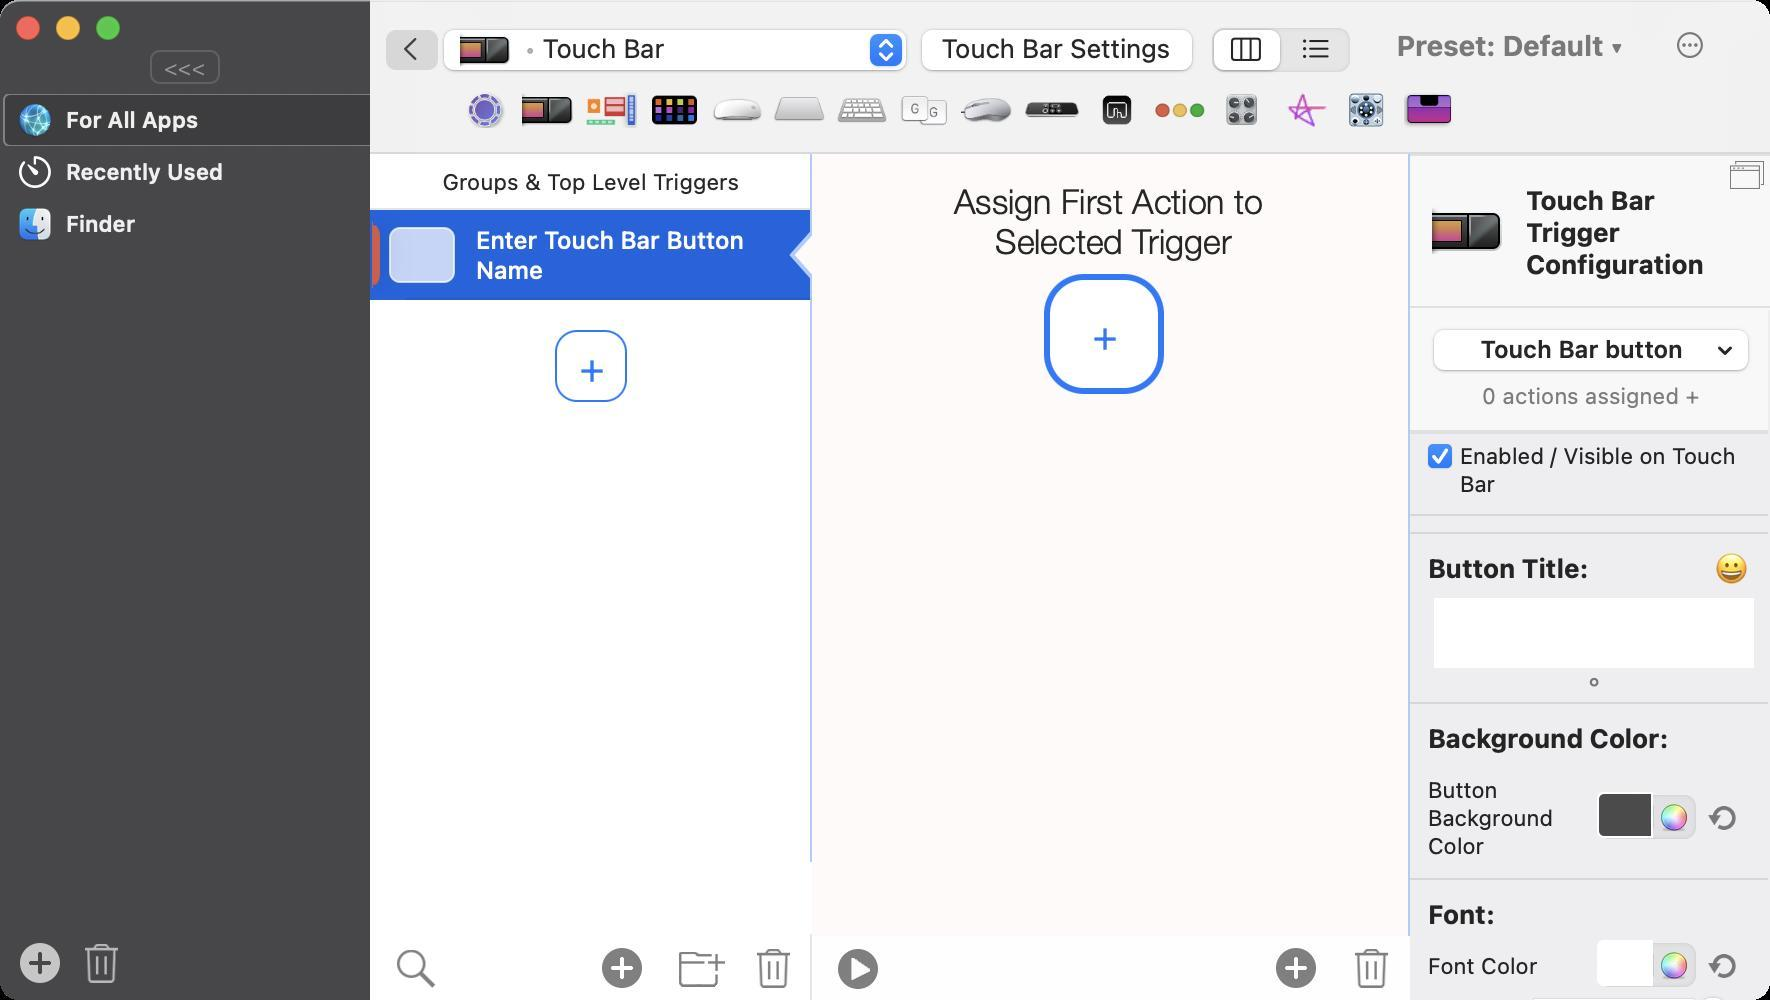
Accessibility tree:
{"name": "BetterTouchTool_Configuration", "role": "AXWindow", "description": null, "role_description": "standard window", "value": null, "position": "314.00;100.00", "size": "885;500", "children": [{"name": "<<<", "role": "AXButton", "description": null, "role_description": "button", "value": null, "position": "75.00;25.00", "size": "35;17", "children": []}, {"name": "", "role": "AXButton", "description": null, "role_description": "button", "value": null, "position": "1.00;463.00", "size": "38;37", "children": []}, {"name": "", "role": "AXButton", "description": null, "role_description": "button", "value": null, "position": "32.00;463.00", "size": "38;37", "children": []}, {"name": null, "role": "AXScrollArea", "description": null, "role_description": "scroll area", "value": null, "position": "0.00;47.00", "size": "185;418", "children": [{"name": null, "role": "AXTable", "description": null, "role_description": "table", "value": null, "position": "0.00;47.00", "size": "185;418", "children": [{"name": null, "role": "AXRow", "description": null, "role_description": "table row", "value": null, "position": "0.00;47.00", "size": "185;26", "children": [{"name": null, "role": "AXCell", "description": null, "role_description": "cell", "value": null, "position": "1.00;48.00", "size": "180;24", "children": [{"name": null, "role": "AXImage", "description": "network", "role_description": "image", "value": null, "position": "8.00;50.50", "size": "19;19", "children": []}, {"name": null, "role": "AXStaticText", "description": null, "role_description": "text", "value": "For All Apps", "position": "31.00;53.00", "size": "148;14", "children": []}]}]}, {"name": null, "role": "AXRow", "description": null, "role_description": "table row", "value": null, "position": "0.00;73.00", "size": "185;26", "children": [{"name": null, "role": "AXCell", "description": null, "role_description": "cell", "value": null, "position": "1.00;74.00", "size": "180;24", "children": [{"name": null, "role": "AXImage", "description": "Recently Used", "role_description": "image", "value": null, "position": "8.00;73.50", "size": "19;25", "children": []}, {"name": null, "role": "AXStaticText", "description": null, "role_description": "text", "value": "Recently Used", "position": "31.00;79.00", "size": "148;14", "children": []}]}]}, {"name": null, "role": "AXRow", "description": null, "role_description": "table row", "value": null, "position": "0.00;99.00", "size": "185;26", "children": [{"name": null, "role": "AXCell", "description": null, "role_description": "cell", "value": null, "position": "1.00;100.00", "size": "180;24", "children": [{"name": null, "role": "AXImage", "description": "", "role_description": "image", "value": null, "position": "8.00;102.50", "size": "19;19", "children": []}, {"name": null, "role": "AXStaticText", "description": null, "role_description": "text", "value": "Finder", "position": "31.00;105.00", "size": "148;14", "children": []}]}]}, {"name": null, "role": "AXColumn", "description": null, "role_description": "column", "value": null, "position": "0.00;47.00", "size": "183;418", "children": []}]}]}, {"name": null, "role": "AXGroup", "description": null, "role_description": "group", "value": null, "position": "185.00;0.00", "size": "700;77", "children": [{"name": "", "role": "AXButton", "description": "Back", "role_description": "button", "value": null, "position": "186.00;10.00", "size": "40;32", "children": []}, {"name": null, "role": "AXPopUpButton", "description": null, "role_description": "pop up button", "value": " ◦ Touch Bar", "position": "219.00;14.00", "size": "238;25", "children": []}, {"name": "", "role": "AXButton", "description": "action", "role_description": "button", "value": null, "position": "822.00;-3.00", "size": "46;51", "children": []}, {"name": "Preset:_Default_▾", "role": "AXCheckBox", "description": null, "role_description": "toggle button", "value": 0, "position": "696.00;14.00", "size": "118;17", "children": []}, {"name": "Touch_Bar_Settings", "role": "AXButton", "description": null, "role_description": "button", "value": null, "position": "454.00;10.00", "size": "149;32", "children": []}, {"name": "", "role": "AXButton", "description": null, "role_description": "button", "value": null, "position": "227.00;43.00", "size": "817;27", "children": []}, {"name": null, "role": "AXGroup", "description": null, "role_description": "group", "value": null, "position": "227.00;43.00", "size": "800;24", "children": [{"name": null, "role": "AXScrollArea", "description": null, "role_description": "scroll area", "value": null, "position": "227.00;43.00", "size": "800;24", "children": [{"name": null, "role": "AXImage", "description": "all pop", "role_description": "image", "value": null, "position": "227.00;43.00", "size": "31;24", "children": []}, {"name": null, "role": "AXImage", "description": "touchbar pop", "role_description": "image", "value": null, "position": "258.00;43.00", "size": "32;24", "children": []}, {"name": null, "role": "AXImage", "description": "floating menu pop", "role_description": "image", "value": null, "position": "289.50;43.00", "size": "32;24", "children": []}, {"name": null, "role": "AXImage", "description": "streamdeck pop", "role_description": "image", "value": null, "position": "321.50;43.00", "size": "32;24", "children": []}, {"name": null, "role": "AXImage", "description": "magicmouse pop", "role_description": "image", "value": null, "position": "353.00;43.00", "size": "31;24", "children": []}, {"name": null, "role": "AXImage", "description": "trackpad pop", "role_description": "image", "value": null, "position": "384.00;43.00", "size": "32;24", "children": []}, {"name": null, "role": "AXImage", "description": "keyboard pop", "role_description": "image", "value": null, "position": "415.50;43.00", "size": "31;24", "children": []}, {"name": null, "role": "AXImage", "description": "typed pop@2x", "role_description": "image", "value": null, "position": "446.50;43.00", "size": "31;24", "children": []}, {"name": null, "role": "AXImage", "description": "normal mouse pop", "role_description": "image", "value": null, "position": "477.50;43.00", "size": "32;24", "children": []}, {"name": null, "role": "AXImage", "description": "siri remote pop", "role_description": "image", "value": null, "position": "509.00;43.00", "size": "34;24", "children": []}, {"name": null, "role": "AXImage", "description": "btt pop", "role_description": "image", "value": null, "position": "543.00;43.00", "size": "31;24", "children": []}, {"name": null, "role": "AXImage", "description": "other pop", "role_description": "image", "value": null, "position": "574.00;43.00", "size": "32;24", "children": []}, {"name": null, "role": "AXImage", "description": "midi pop", "role_description": "image", "value": null, "position": "605.50;43.00", "size": "31;24", "children": []}, {"name": null, "role": "AXImage", "description": "drawings pop", "role_description": "image", "value": null, "position": "636.50;43.00", "size": "31;24", "children": []}, {"name": null, "role": "AXImage", "description": "generic pop", "role_description": "image", "value": null, "position": "667.50;43.00", "size": "32;24", "children": []}, {"name": null, "role": "AXImage", "description": "floating bar pop", "role_description": "image", "value": null, "position": "699.00;43.00", "size": "31;24", "children": []}]}]}, {"name": null, "role": "AXRadioGroup", "description": null, "role_description": "radio group", "value": "{\n    \"name\": null,\n    \"role\": \"AXRadioButton\",\n    \"description\": \"column view\",\n    \"role_description\": \"radio button\",\n    \"value\": 1,\n    \"position\": \"604.00;13.00\",\n    \"size\": \"37;24\",\n    \"children\": []\n}", "position": "604.00;13.00", "size": "79;24", "children": [{"name": null, "role": "AXRadioButton", "description": "column view", "role_description": "radio button", "value": 1, "position": "604.00;13.00", "size": "37;24", "children": []}, {"name": null, "role": "AXRadioButton", "description": "list view", "role_description": "radio button", "value": 0, "position": "641.00;13.00", "size": "36;24", "children": []}]}]}, {"name": null, "role": "AXSplitGroup", "description": null, "role_description": "split group", "value": null, "position": "185.00;77.00", "size": "700;423", "children": [{"name": null, "role": "AXScrollArea", "description": null, "role_description": "scroll area", "value": null, "position": "185.00;77.00", "size": "221;388", "children": [{"name": null, "role": "AXTable", "description": null, "role_description": "table", "value": null, "position": "185.00;105.00", "size": "221;360", "children": [{"name": null, "role": "AXRow", "description": null, "role_description": "table row", "value": null, "position": "185.00;105.00", "size": "221;45", "children": [{"name": null, "role": "AXCell", "description": null, "role_description": "cell", "value": null, "position": "185.00;105.00", "size": "221;45", "children": [{"name": null, "role": "AXStaticText", "description": null, "role_description": "text", "value": "Enter Touch Bar Button Name", "position": "236.00;112.50", "size": "143;30", "children": []}]}]}, {"name": null, "role": "AXRow", "description": null, "role_description": "table row", "value": null, "position": "185.00;150.00", "size": "221;281", "children": [{"name": null, "role": "AXCell", "description": null, "role_description": "cell", "value": null, "position": "185.00;150.00", "size": "221;281", "children": [{"name": "+", "role": "AXButton", "description": null, "role_description": "button", "value": null, "position": "277.50;165.00", "size": "36;36", "children": []}]}]}, {"name": null, "role": "AXColumn", "description": null, "role_description": "column", "value": null, "position": "185.00;105.00", "size": "221;360", "children": []}, {"name": null, "role": "AXGroup", "description": null, "role_description": "group", "value": null, "position": "185.00;77.00", "size": "221;28", "children": [{"name": "Groups_&_Top_Level_Triggers", "role": "AXButton", "description": null, "role_description": "sort button", "value": null, "position": "185.00;77.00", "size": "221;28", "children": []}]}]}]}, {"name": "", "role": "AXButton", "description": null, "role_description": "button", "value": null, "position": "297.00;470.00", "size": "28;28", "children": []}, {"name": "", "role": "AXButton", "description": null, "role_description": "button", "value": null, "position": "335.00;470.00", "size": "28;28", "children": []}, {"name": "", "role": "AXButton", "description": null, "role_description": "button", "value": null, "position": "373.00;470.00", "size": "28;28", "children": []}, {"name": "", "role": "AXButton", "description": null, "role_description": "button", "value": null, "position": "194.00;470.00", "size": "28;28", "children": []}, {"name": null, "role": "AXSplitter", "description": null, "role_description": "splitter", "value": 221.0, "position": "406.00;77.00", "size": "0;423", "children": []}, {"name": null, "role": "AXScrollArea", "description": null, "role_description": "scroll area", "value": null, "position": "405.00;77.00", "size": "300;424", "children": [{"name": null, "role": "AXTable", "description": null, "role_description": "table", "value": null, "position": "405.00;77.00", "size": "300;424", "children": [{"name": null, "role": "AXRow", "description": null, "role_description": "table row", "value": null, "position": "405.00;77.00", "size": "300;130", "children": [{"name": null, "role": "AXCell", "description": null, "role_description": "cell", "value": null, "position": "406.00;78.00", "size": "297;128", "children": [{"name": "+", "role": "AXButton", "description": null, "role_description": "button", "value": null, "position": "522.00;137.00", "size": "60;60", "children": []}, {"name": null, "role": "AXStaticText", "description": null, "role_description": "text", "value": "Assign First Action to\n Selected Trigger", "position": "473.00;91.00", "size": "163;40", "children": []}]}]}, {"name": null, "role": "AXColumn", "description": null, "role_description": "column", "value": null, "position": "405.00;77.00", "size": "300;424", "children": []}]}]}, {"name": "", "role": "AXButton", "description": null, "role_description": "button", "value": null, "position": "672.00;470.00", "size": "28;28", "children": []}, {"name": "", "role": "AXButton", "description": null, "role_description": "button", "value": null, "position": "634.00;470.00", "size": "28;28", "children": []}, {"name": "", "role": "AXButton", "description": null, "role_description": "button", "value": null, "position": "415.00;470.50", "size": "28;28", "children": []}, {"name": null, "role": "AXSplitter", "description": null, "role_description": "splitter", "value": 299.0, "position": "705.00;77.00", "size": "0;423", "children": []}, {"name": null, "role": "AXImage", "description": "touchbar pop", "role_description": "image", "value": null, "position": "713.00;96.00", "size": "40;40", "children": []}, {"name": null, "role": "AXStaticText", "description": null, "role_description": "text", "value": "Touch Bar Trigger Configuration", "position": "761.00;92.00", "size": "99;48", "children": []}, {"name": null, "role": "AXStaticText", "description": null, "role_description": "text", "value": "", "position": "761.00;141.00", "size": "113;14", "children": []}, {"name": "", "role": "AXButton", "description": null, "role_description": "button", "value": null, "position": "818.00;79.00", "size": "64;17", "children": []}, {"name": null, "role": "AXScrollArea", "description": null, "role_description": "scroll area", "value": null, "position": "705.00;155.00", "size": "189;345", "children": [{"name": "Touch_Bar_button", "role": "AXButton", "description": "drop down", "role_description": "button", "value": null, "position": "710.00;160.00", "size": "171;32", "children": []}, {"name": "0_actions_assigned_+", "role": "AXButton", "description": null, "role_description": "button", "value": null, "position": "739.00;191.00", "size": "113;14", "children": []}, {"name": "Enabled_/_Visible_on_Touch\nBar", "role": "AXCheckBox", "description": null, "role_description": "checkbox", "value": 1, "position": "713.00;221.00", "size": "161;28", "children": []}, {"name": null, "role": "AXStaticText", "description": null, "role_description": "text", "value": "Button Title:", "position": "712.00;276.00", "size": "84;16", "children": []}, {"name": "😀", "role": "AXButton", "description": null, "role_description": "button", "value": null, "position": "852.00;273.50", "size": "27;20", "children": []}, {"name": null, "role": "AXStaticText", "description": null, "role_description": "text", "value": "", "position": "712.00;315.50", "size": "4;14", "children": []}, {"name": null, "role": "AXScrollArea", "description": null, "role_description": "scroll area", "value": null, "position": "717.00;299.00", "size": "160;35", "children": [{"name": null, "role": "AXTextArea", "description": null, "role_description": "text entry area", "value": "", "position": "717.00;299.00", "size": "160;35", "children": []}, {"name": null, "role": "AXScrollBar", "description": null, "role_description": "scroll bar", "value": 0.0, "position": "861.00;299.00", "size": "16;35", "children": []}]}, {"name": null, "role": "AXStaticText", "description": null, "role_description": "text", "value": "°", "position": "792.00;335.00", "size": "10;16", "children": []}, {"name": null, "role": "AXStaticText", "description": null, "role_description": "text", "value": "Background Color:", "position": "712.00;361.00", "size": "124;16", "children": []}, {"name": null, "role": "AXStaticText", "description": null, "role_description": "text", "value": "Button Background Color", "position": "712.00;388.00", "size": "79;42", "children": []}, {"name": "", "role": "AXButton", "description": null, "role_description": "button", "value": null, "position": "854.00;393.00", "size": "14;32", "children": []}, {"name": null, "role": "AXStaticText", "description": null, "role_description": "text", "value": "Font:", "position": "712.00;449.00", "size": "38;16", "children": []}, {"name": null, "role": "AXStaticText", "description": null, "role_description": "text", "value": "Font Color", "position": "712.00;476.00", "size": "59;14", "children": []}, {"name": "", "role": "AXButton", "description": null, "role_description": "button", "value": null, "position": "854.00;467.00", "size": "14;32", "children": []}, {"name": null, "role": "AXTextField", "description": null, "role_description": "text field", "value": "15", "position": "766.00;497.50", "size": "82;19", "children": []}, {"name": null, "role": "AXStaticText", "description": null, "role_description": "text", "value": "Font Size", "position": "712.00;500.50", "size": "53;14", "children": []}, {"name": null, "role": "AXIncrementor", "description": null, "role_description": "stepper", "value": 15.0, "position": "849.00;497.00", "size": "15;22", "children": [{"name": null, "role": "AXButton", "description": null, "role_description": "increment arrow button", "value": null, "position": "849.00;497.00", "size": "15;11", "children": []}, {"name": null, "role": "AXButton", "description": null, "role_description": "decrement arrow button", "value": null, "position": "849.00;508.00", "size": "15;11", "children": []}]}, {"name": null, "role": "AXStaticText", "description": null, "role_description": "text", "value": "pt", "position": "866.00;500.00", "size": "15;14", "children": []}, {"name": null, "role": "AXStaticText", "description": null, "role_description": "text", "value": "Font Alignment", "position": "712.00;525.00", "size": "84;14", "children": []}, {"name": null, "role": "AXPopUpButton", "description": null, "role_description": "pop up button", "value": "Default (Left)", "position": "799.00;522.00", "size": "84;22", "children": []}, {"name": null, "role": "AXStaticText", "description": null, "role_description": "text", "value": "Item Placement On Touch Bar:", "position": "712.00;558.00", "size": "169;32", "children": []}, {"name": null, "role": "AXRadioGroup", "description": null, "role_description": "radio group", "value": "{\n    \"name\": null,\n    \"role\": \"AXRadioButton\",\n    \"description\": \"Scrollable Center\",\n    \"role_description\": \"radio button\",\n    \"value\": 1,\n    \"position\": \"748.00;600.00\",\n    \"size\": \"89;24\",\n    \"children\": []\n}", "position": "708.00;600.00", "size": "173;24", "children": [{"name": null, "role": "AXRadioButton", "description": null, "role_description": "radio button", "value": 0, "position": "708.00;600.00", "size": "40;24", "children": []}, {"name": null, "role": "AXRadioButton", "description": "Scrollable Center", "role_description": "radio button", "value": 1, "position": "748.00;600.00", "size": "89;24", "children": []}, {"name": null, "role": "AXRadioButton", "description": null, "role_description": "radio button", "value": 0, "position": "837.00;600.00", "size": "44;24", "children": []}]}, {"name": null, "role": "AXTextField", "description": null, "role_description": "text field", "value": "0", "position": "788.50;631.50", "size": "73;19", "children": []}, {"name": null, "role": "AXStaticText", "description": null, "role_description": "text", "value": "Display Order", "position": "712.00;634.50", "size": "76;14", "children": []}, {"name": null, "role": "AXIncrementor", "description": null, "role_description": "stepper", "value": 0.0, "position": "862.50;631.00", "size": "15;22", "children": [{"name": null, "role": "AXButton", "description": null, "role_description": "increment arrow button", "value": null, "position": "862.50;631.00", "size": "15;11", "children": []}, {"name": null, "role": "AXButton", "description": null, "role_description": "decrement arrow button", "value": null, "position": "862.50;642.00", "size": "15;11", "children": []}]}, {"name": null, "role": "AXStaticText", "description": null, "role_description": "text", "value": "Icon:", "position": "712.00;676.00", "size": "36;16", "children": []}, {"name": null, "role": "AXRadioGroup", "description": null, "role_description": "radio group", "value": "{\n    \"name\": null,\n    \"role\": \"AXRadioButton\",\n    \"description\": \"From Image File\",\n    \"role_description\": \"radio button\",\n    \"value\": 1,\n    \"position\": \"708.00;702.00\",\n    \"size\": \"86;24\",\n    \"children\": []\n}", "position": "708.00;702.00", "size": "173;24", "children": [{"name": null, "role": "AXRadioButton", "description": "From Image File", "role_description": "radio button", "value": 1, "position": "708.00;702.00", "size": "86;24", "children": []}, {"name": null, "role": "AXRadioButton", "description": "From SF Symbols", "role_description": "radio button", "value": 0, "position": "794.00;702.00", "size": "86;24", "children": []}]}, {"name": null, "role": "AXStaticText", "description": null, "role_description": "text", "value": "Select Button Icon:", "position": "712.00;739.00", "size": "94;28", "children": []}, {"name": null, "role": "AXImage", "description": "", "role_description": "image", "value": null, "position": "813.00;738.00", "size": "30;30", "children": []}, {"name": null, "role": "AXImage", "description": "", "role_description": "image", "value": null, "position": "813.00;738.00", "size": "30;30", "children": []}, {"name": "", "role": "AXButton", "description": null, "role_description": "button", "value": null, "position": "813.00;738.00", "size": "30;30", "children": []}, {"name": "", "role": "AXButton", "description": null, "role_description": "button", "value": null, "position": "854.00;743.00", "size": "14;20", "children": []}, {"name": "Show_only_icon,_no_text", "role": "AXCheckBox", "description": null, "role_description": "checkbox", "value": 0, "position": "713.00;786.00", "size": "161;16", "children": []}, {"name": null, "role": "AXTextField", "description": null, "role_description": "text field", "value": "22", "position": "773.50;807.50", "size": "73;19", "children": []}, {"name": null, "role": "AXStaticText", "description": null, "role_description": "text", "value": "Icon Width", "position": "712.00;810.50", "size": "60;14", "children": []}, {"name": null, "role": "AXIncrementor", "description": null, "role_description": "stepper", "value": 22.0, "position": "847.50;807.00", "size": "15;22", "children": [{"name": null, "role": "AXButton", "description": null, "role_description": "increment arrow button", "value": null, "position": "847.50;807.00", "size": "15;11", "children": []}, {"name": null, "role": "AXButton", "description": null, "role_description": "decrement arrow button", "value": null, "position": "847.50;818.00", "size": "15;11", "children": []}]}, {"name": null, "role": "AXStaticText", "description": null, "role_description": "text", "value": "px", "position": "864.50;810.00", "size": "16;14", "children": []}, {"name": null, "role": "AXTextField", "description": null, "role_description": "text field", "value": "22", "position": "777.50;831.50", "size": "69;19", "children": []}, {"name": null, "role": "AXStaticText", "description": null, "role_description": "text", "value": "Icon Height", "position": "712.00;834.50", "size": "64;14", "children": []}, {"name": null, "role": "AXIncrementor", "description": null, "role_description": "stepper", "value": 22.0, "position": "847.50;831.00", "size": "15;22", "children": [{"name": null, "role": "AXButton", "description": null, "role_description": "increment arrow button", "value": null, "position": "847.50;831.00", "size": "15;11", "children": []}, {"name": null, "role": "AXButton", "description": null, "role_description": "decrement arrow button", "value": null, "position": "847.50;842.00", "size": "15;11", "children": []}]}, {"name": null, "role": "AXStaticText", "description": null, "role_description": "text", "value": "px", "position": "864.50;834.00", "size": "16;14", "children": []}, {"name": null, "role": "AXStaticText", "description": null, "role_description": "text", "value": "Modifier based visibility:", "position": "712.00;867.00", "size": "163;16", "children": []}, {"name": null, "role": "AXStaticText", "description": null, "role_description": "text", "value": "", "position": "712.00;893.00", "size": "4;14", "children": []}, {"name": null, "role": "AXPopUpButton", "description": null, "role_description": "pop up button", "value": "⇧⌃⌘⌥ Select modifier key based visibility:", "position": "707.00;890.00", "size": "176;22", "children": []}, {"name": "⌘_cmd", "role": "AXCheckBox", "description": null, "role_description": "checkbox", "value": 0, "position": "878.00;920.00", "size": "44;24", "children": []}, {"name": "⌥_opt", "role": "AXCheckBox", "description": null, "role_description": "checkbox", "value": 0, "position": "834.00;920.00", "size": "44;24", "children": []}, {"name": "⌃_ctrl", "role": "AXCheckBox", "description": null, "role_description": "checkbox", "value": 0, "position": "790.00;920.00", "size": "44;24", "children": []}, {"name": "__fn", "role": "AXCheckBox", "description": null, "role_description": "checkbox", "value": 0, "position": "759.00;920.00", "size": "31;24", "children": []}, {"name": "⇧(shift)", "role": "AXCheckBox", "description": null, "role_description": "checkbox", "value": 0, "position": "715.00;920.00", "size": "44;24", "children": []}, {"name": null, "role": "AXPopUpButton", "description": null, "role_description": "pop up button", "value": "any", "position": "717.00;950.00", "size": "40;11", "children": []}, {"name": null, "role": "AXPopUpButton", "description": null, "role_description": "pop up button", "value": "any", "position": "792.00;950.00", "size": "40;11", "children": []}, {"name": null, "role": "AXPopUpButton", "description": null, "role_description": "pop up button", "value": "any", "position": "836.00;950.00", "size": "40;11", "children": []}, {"name": null, "role": "AXPopUpButton", "description": null, "role_description": "pop up button", "value": "any", "position": "880.00;950.00", "size": "40;11", "children": []}, {"name": null, "role": "AXStaticText", "description": null, "role_description": "text", "value": "Size:", "position": "712.00;987.00", "size": "36;16", "children": []}, {"name": null, "role": "AXTextField", "description": null, "role_description": "text field", "value": "5", "position": "796.50;1016.00", "size": "50;19", "children": []}, {"name": null, "role": "AXStaticText", "description": null, "role_description": "text", "value": "Free space after button", "position": "712.00;1012.00", "size": "84;28", "children": []}, {"name": null, "role": "AXIncrementor", "description": null, "role_description": "stepper", "value": 5.0, "position": "847.50;1015.50", "size": "15;22", "children": [{"name": null, "role": "AXButton", "description": null, "role_description": "increment arrow button", "value": null, "position": "847.50;1015.50", "size": "15;11", "children": []}, {"name": null, "role": "AXButton", "description": null, "role_description": "decrement arrow button", "value": null, "position": "847.50;1026.50", "size": "15;11", "children": []}]}, {"name": null, "role": "AXStaticText", "description": null, "role_description": "text", "value": "px", "position": "864.50;1018.50", "size": "16;14", "children": []}, {"name": null, "role": "AXTextField", "description": null, "role_description": "text field", "value": "0", "position": "796.50;1053.00", "size": "50;19", "children": []}, {"name": null, "role": "AXStaticText", "description": null, "role_description": "text", "value": "Extra padding (inside)", "position": "712.00;1049.00", "size": "84;28", "children": []}, {"name": null, "role": "AXIncrementor", "description": null, "role_description": "stepper", "value": 0.0, "position": "847.50;1052.50", "size": "15;22", "children": [{"name": null, "role": "AXButton", "description": null, "role_description": "increment arrow button", "value": null, "position": "847.50;1052.50", "size": "15;11", "children": []}, {"name": null, "role": "AXButton", "description": null, "role_description": "decrement arrow button", "value": null, "position": "847.50;1063.50", "size": "15;11", "children": []}]}, {"name": null, "role": "AXStaticText", "description": null, "role_description": "text", "value": "px", "position": "864.50;1055.50", "size": "16;14", "children": []}, {"name": "Use_fixed_width", "role": "AXCheckBox", "description": null, "role_description": "checkbox", "value": 0, "position": "713.00;1093.00", "size": "161;16", "children": []}, {"name": null, "role": "AXTextField", "description": null, "role_description": "text field", "value": "100", "position": "782.50;1114.50", "size": "64;19", "children": []}, {"name": null, "role": "AXStaticText", "description": null, "role_description": "text", "value": "Fixed Width:", "position": "712.00;1117.50", "size": "70;14", "children": []}, {"name": null, "role": "AXIncrementor", "description": null, "role_description": "stepper", "value": 100.0, "position": "847.50;1114.00", "size": "15;22", "children": [{"name": null, "role": "AXButton", "description": null, "role_description": "increment arrow button", "value": null, "position": "847.50;1114.00", "size": "15;11", "children": []}, {"name": null, "role": "AXButton", "description": null, "role_description": "decrement arrow button", "value": null, "position": "847.50;1125.00", "size": "15;11", "children": []}]}, {"name": null, "role": "AXStaticText", "description": null, "role_description": "text", "value": "px", "position": "864.50;1117.00", "size": "16;14", "children": []}, {"name": null, "role": "AXStaticText", "description": null, "role_description": "text", "value": "If too long:", "position": "712.00;1142.00", "size": "60;14", "children": []}, {"name": null, "role": "AXPopUpButton", "description": null, "role_description": "pop up button", "value": "Truncate with ellipsis", "position": "775.50;1139.00", "size": "108;22", "children": []}, {"name": null, "role": "AXStaticText", "description": null, "role_description": "text", "value": "Corners:", "position": "712.00;1184.00", "size": "60;16", "children": []}, {"name": null, "role": "AXTextField", "description": null, "role_description": "text field", "value": "", "position": "791.50;1206.50", "size": "55;19", "children": []}, {"name": null, "role": "AXStaticText", "description": null, "role_description": "text", "value": "Corner Radius", "position": "712.00;1209.50", "size": "78;14", "children": []}, {"name": null, "role": "AXIncrementor", "description": null, "role_description": "stepper", "value": 0.0, "position": "847.50;1206.00", "size": "15;22", "children": [{"name": null, "role": "AXButton", "description": null, "role_description": "increment arrow button", "value": null, "position": "847.50;1206.00", "size": "15;11", "children": []}, {"name": null, "role": "AXButton", "description": null, "role_description": "decrement arrow button", "value": null, "position": "847.50;1217.00", "size": "15;11", "children": []}]}, {"name": null, "role": "AXStaticText", "description": null, "role_description": "text", "value": "px", "position": "864.50;1209.00", "size": "16;14", "children": []}, {"name": null, "role": "AXStaticText", "description": null, "role_description": "text", "value": "", "position": "712.00;1234.00", "size": "4;14", "children": []}, {"name": null, "role": "AXPopUpButton", "description": null, "role_description": "pop up button", "value": "Apply corner radius to: (default: all edges)", "position": "707.00;1231.00", "size": "176;22", "children": []}, {"name": null, "role": "AXStaticText", "description": null, "role_description": "text", "value": "HUD Overlay", "position": "712.00;1267.00", "size": "86;16", "children": []}, {"name": "Show_when_button_is\npressed", "role": "AXCheckBox", "description": null, "role_description": "checkbox", "value": 0, "position": "713.00;1291.00", "size": "161;28", "children": []}, {"name": null, "role": "AXTextField", "description": null, "role_description": "text field", "value": "", "position": "771.00;1325.50", "size": "78;19", "children": []}, {"name": null, "role": "AXStaticText", "description": null, "role_description": "text", "value": "HUD Title:", "position": "712.00;1328.50", "size": "58;14", "children": []}, {"name": "😀", "role": "AXButton", "description": null, "role_description": "button", "value": null, "position": "851.00;1325.00", "size": "27;20", "children": []}, {"name": null, "role": "AXTextField", "description": null, "role_description": "text field", "value": "", "position": "798.50;1356.00", "size": "50;19", "children": []}, {"name": null, "role": "AXStaticText", "description": null, "role_description": "text", "value": "HUD Detail Text:", "position": "712.00;1352.00", "size": "86;28", "children": []}, {"name": "😀", "role": "AXButton", "description": null, "role_description": "button", "value": null, "position": "851.00;1355.50", "size": "27;20", "children": []}, {"name": null, "role": "AXStaticText", "description": null, "role_description": "text", "value": "Repeat assigned action while touching", "position": "712.00;1398.00", "size": "169;32", "children": []}, {"name": "Repeat_assigned_action", "role": "AXCheckBox", "description": null, "role_description": "checkbox", "value": 0, "position": "713.00;1437.00", "size": "161;16", "children": []}, {"name": null, "role": "AXStaticText", "description": null, "role_description": "text", "value": "Repeat Rate:", "position": "712.00;1463.00", "size": "52;28", "children": []}, {"name": null, "role": "AXSlider", "description": null, "role_description": "slider", "value": 0.0, "position": "768.00;1462.00", "size": "54;31", "children": [{"name": null, "role": "AXValueIndicator", "description": null, "role_description": "value indicator", "value": 0.0, "position": "768.00;1467.50", "size": "20;20", "children": []}]}, {"name": null, "role": "AXTextField", "description": null, "role_description": "text field", "value": "0 sec", "position": "823.00;1469.50", "size": "68;14", "children": []}, {"name": null, "role": "AXStaticText", "description": null, "role_description": "text", "value": "Repeat Delay:", "position": "712.00;1504.00", "size": "52;28", "children": []}, {"name": null, "role": "AXSlider", "description": null, "role_description": "slider", "value": 0.0, "position": "768.00;1503.00", "size": "54;31", "children": [{"name": null, "role": "AXValueIndicator", "description": null, "role_description": "value indicator", "value": 0.0, "position": "768.00;1508.50", "size": "20;20", "children": []}]}, {"name": null, "role": "AXTextField", "description": null, "role_description": "text field", "value": "0 sec", "position": "823.00;1510.50", "size": "68;14", "children": []}, {"name": null, "role": "AXStaticText", "description": null, "role_description": "text", "value": "Long Press Action", "position": "712.00;1552.00", "size": "120;16", "children": []}, {"name": null, "role": "AXStaticText", "description": null, "role_description": "text", "value": "You can execute a named trigger when long pressing the button.", "position": "712.00;1577.00", "size": "169;42", "children": []}, {"name": null, "role": "AXStaticText", "description": null, "role_description": "text", "value": "Name:", "position": "712.00;1629.00", "size": "38;14", "children": []}, {"name": null, "role": "AXPopUpButton", "description": null, "role_description": "pop up button", "value": "No Reusable Named Triggers:", "position": "753.00;1626.00", "size": "130;22", "children": []}, {"name": "Create_New_Named_Trigger", "role": "AXButton", "description": null, "role_description": "button", "value": null, "position": "705.00;1651.00", "size": "175;27", "children": []}, {"name": null, "role": "AXStaticText", "description": null, "role_description": "text", "value": "Press Duration:", "position": "712.00;1685.00", "size": "52;42", "children": []}, {"name": null, "role": "AXSlider", "description": null, "role_description": "slider", "value": 0.0, "position": "768.00;1684.00", "size": "54;45", "children": [{"name": null, "role": "AXValueIndicator", "description": null, "role_description": "value indicator", "value": 0.0, "position": "768.00;1696.50", "size": "20;20", "children": []}]}, {"name": null, "role": "AXTextField", "description": null, "role_description": "text field", "value": "0 sec", "position": "823.00;1698.50", "size": "68;14", "children": []}, {"name": "Always_show,_even_if_other\nglobal_actions_are_hidden.", "role": "AXCheckBox", "description": null, "role_description": "checkbox", "value": 0, "position": "713.00;1746.00", "size": "161;28", "children": []}, {"name": "Show_in_any_open_Touch\nBar_Group", "role": "AXCheckBox", "description": null, "role_description": "checkbox", "value": 0, "position": "713.00;1782.00", "size": "161;28", "children": []}, {"name": null, "role": "AXTextField", "description": null, "role_description": "text field", "value": "", "position": "751.50;1825.50", "size": "128;19", "children": []}, {"name": null, "role": "AXStaticText", "description": null, "role_description": "text", "value": "Notes:", "position": "712.00;1828.50", "size": "38;14", "children": []}, {"name": "Show_notes_instead_of\ndescription", "role": "AXCheckBox", "description": null, "role_description": "checkbox", "value": 0, "position": "713.00;1851.00", "size": "161;28", "children": []}]}]}, {"name": null, "role": "AXButton", "description": null, "role_description": "close button", "value": null, "position": "7.00;6.00", "size": "14;16", "children": []}, {"name": null, "role": "AXButton", "description": null, "role_description": "full screen button", "value": null, "position": "47.00;6.00", "size": "14;16", "children": [{"name": null, "role": "AXGroup", "description": null, "role_description": "group", "value": null, "position": "47.00;6.00", "size": "14;16", "children": []}]}, {"name": null, "role": "AXButton", "description": null, "role_description": "minimize button", "value": null, "position": "27.00;6.00", "size": "14;16", "children": []}]}